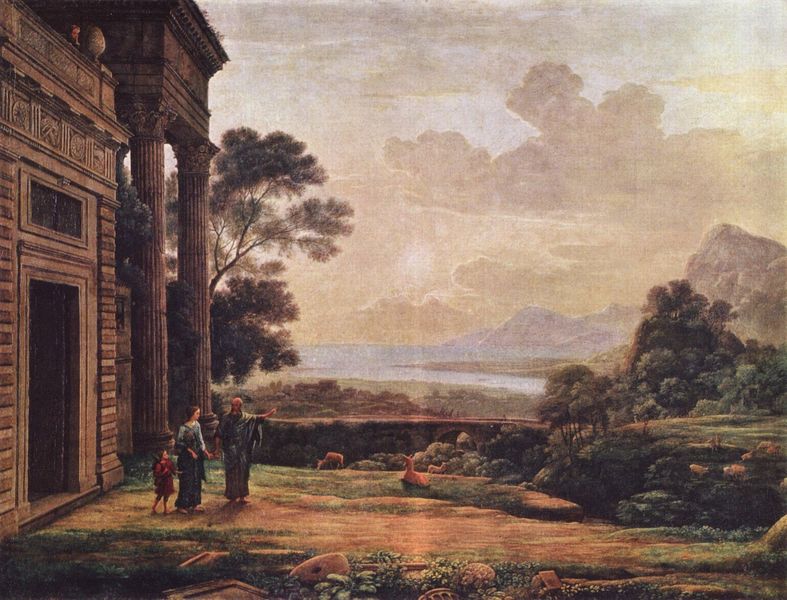
Titel: Verstoßung der Hagar
Künstler: Claude Lorrain
Standort: München
Institution: Alte Pinakothek
Schlagwörter: baum, berg, blau, blätter, felsen, gemälde, gruppe, hand, himmel, laub, mann, meer, schatten, wasser, weiß, wolken, aquarell, bäume, fluss, frauen, gelb, grün, landschaft, menschen, mädchen, ocker, see, sitzen, ufer, äste, abend, braun, fenster, finger, frau, geste, grau, hut, hüte, licht, männer, orange, pfeiler, schwarz, säule, säulen, tür, türkis, gebäude, gras, haus, park, rasen, rot, tiere, weg, wiese, wolke, beige, leute, mütze, arm, arme, bibel, kleidung, stehen, stein, steine, öl, ast, bach, dämmerung, gräser, horizont, hügel, morgen, natur, sonnenaufgang, zweige, busch, büsche, gebüsch, sonne, sträucher, wege, insel, land, gewand, drei, eltern, familie, kind, mutter, personen, pflanze, pflanzen, wald, boot, kinder, garten, kanneliert, beine, balkon, relief, bein, küste, liegen, ente, italien, man, jungen, berge, fels, gebirge, gipfel, mauer, sonnenuntergang, türe, trümmer, wild, könig, nadel, junge, zeigen, tor, bucht, eingang, antike, münchen, ruinen, jagd, architrav, rom, kapitell, fries, rustika, villa, reh, ausgestreckt, ionisch, toga, griechenland, heiliger, tempel, heroische landschaft, amor, vertreiben, tunika, äsen, sohn, buam, römisch, klassisch, wals, führung, klassizistisch, hühner, hagar, festland, peson, wes, abraham, lorrain, claude lorrain, poussain, kompositsäule, wegschicken, licht#, riot, kinc, ensäulen, vater mutter kind frau mann tier